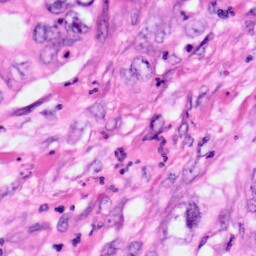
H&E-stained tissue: Pancreatic